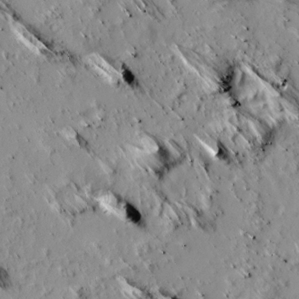
Label: non_frost